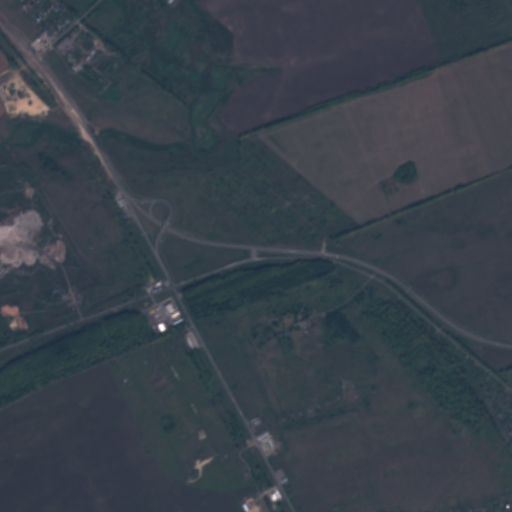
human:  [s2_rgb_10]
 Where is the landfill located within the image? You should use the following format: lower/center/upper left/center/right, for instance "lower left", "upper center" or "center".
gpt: The landfill is located in the upper left of the image.
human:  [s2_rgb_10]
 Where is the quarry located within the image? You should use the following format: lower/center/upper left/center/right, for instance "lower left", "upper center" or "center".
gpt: The quarry is located in the center of the image.
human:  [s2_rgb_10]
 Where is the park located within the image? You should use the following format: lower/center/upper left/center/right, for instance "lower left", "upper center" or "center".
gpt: There is no park in the image.